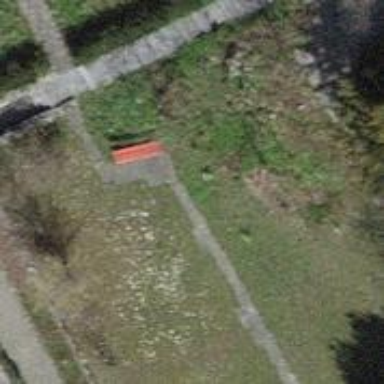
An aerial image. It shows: Red bench.